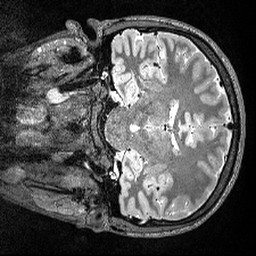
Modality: T2w
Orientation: coronal
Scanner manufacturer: siemens
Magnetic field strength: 3 T
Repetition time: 3.2 s
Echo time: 0.566 s